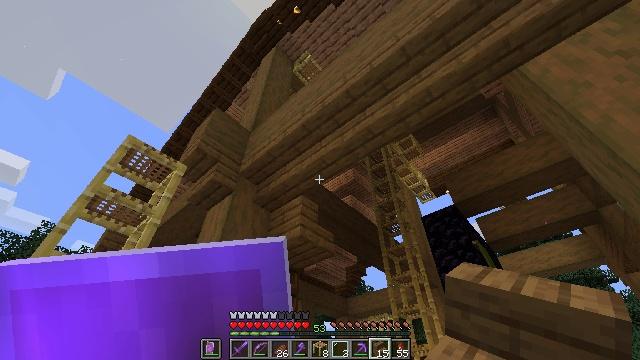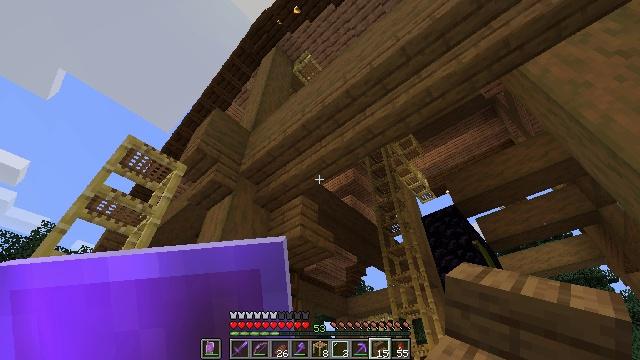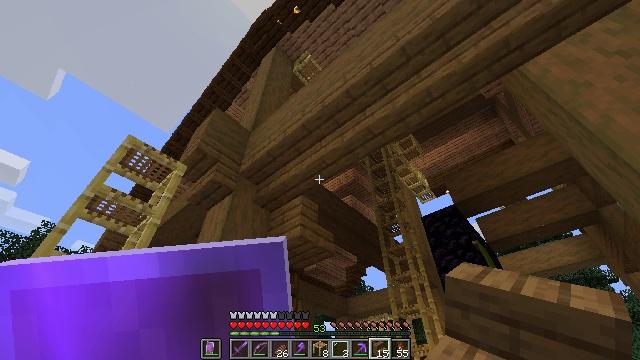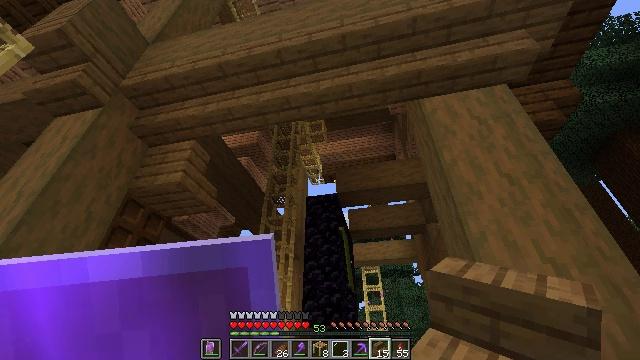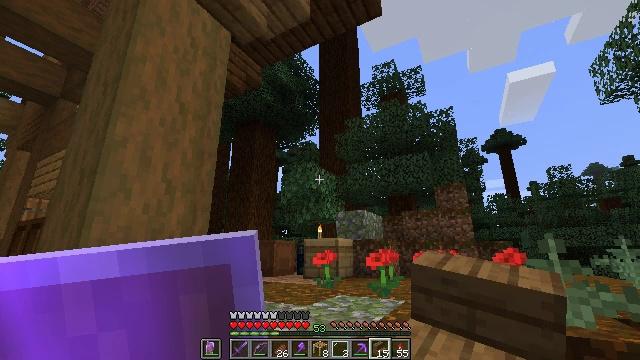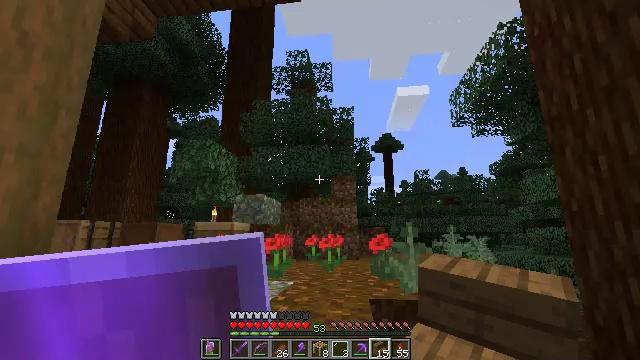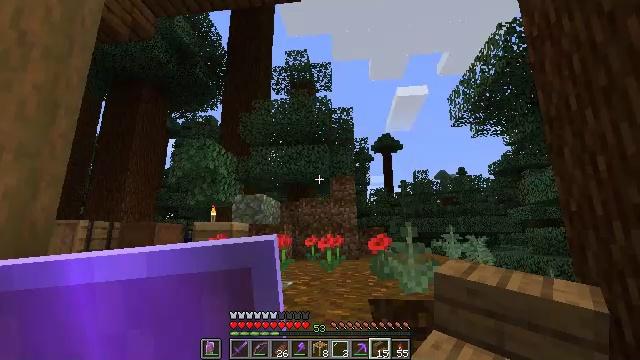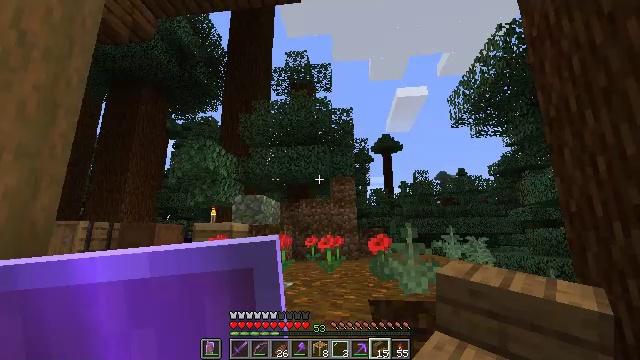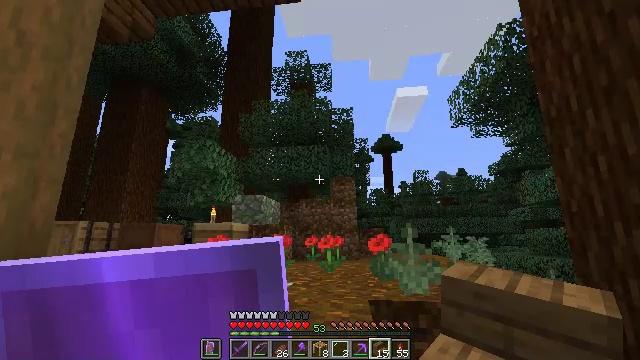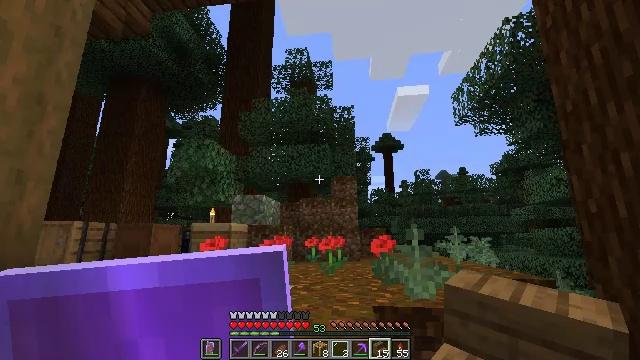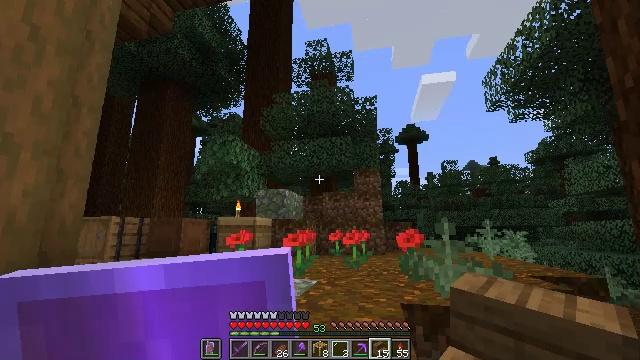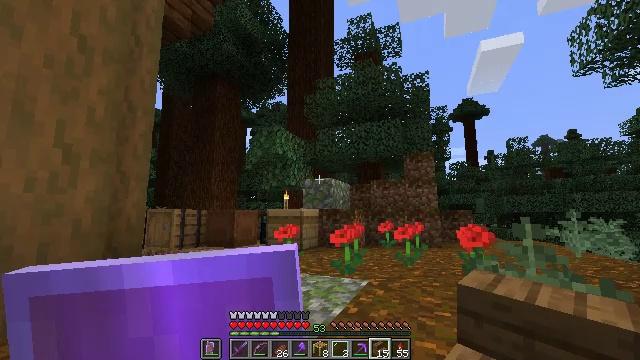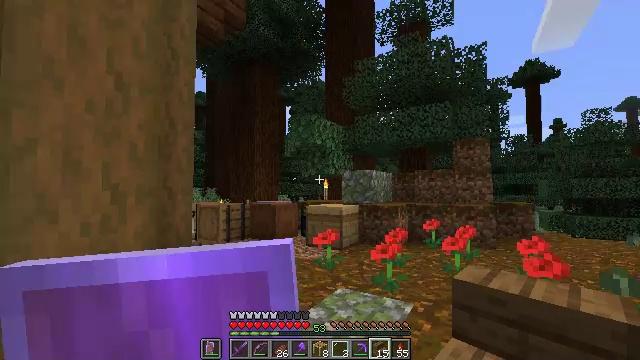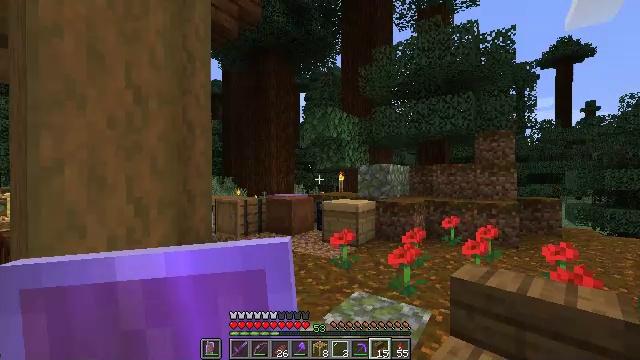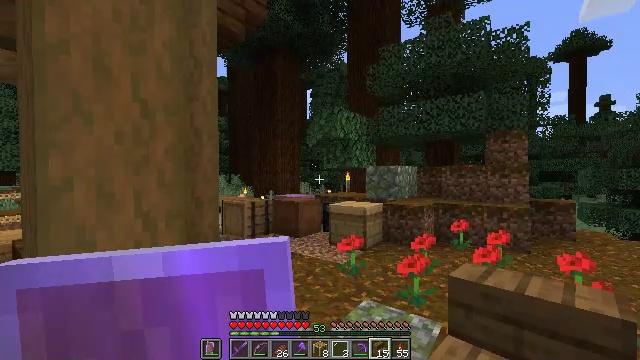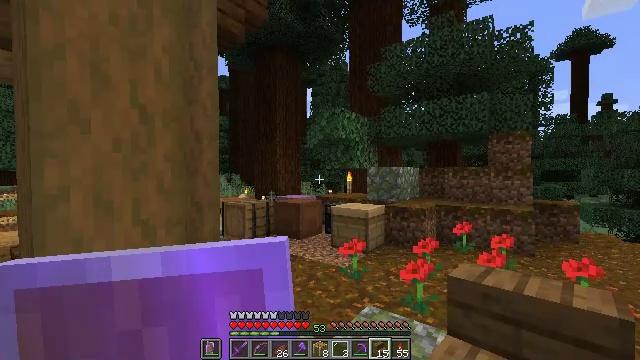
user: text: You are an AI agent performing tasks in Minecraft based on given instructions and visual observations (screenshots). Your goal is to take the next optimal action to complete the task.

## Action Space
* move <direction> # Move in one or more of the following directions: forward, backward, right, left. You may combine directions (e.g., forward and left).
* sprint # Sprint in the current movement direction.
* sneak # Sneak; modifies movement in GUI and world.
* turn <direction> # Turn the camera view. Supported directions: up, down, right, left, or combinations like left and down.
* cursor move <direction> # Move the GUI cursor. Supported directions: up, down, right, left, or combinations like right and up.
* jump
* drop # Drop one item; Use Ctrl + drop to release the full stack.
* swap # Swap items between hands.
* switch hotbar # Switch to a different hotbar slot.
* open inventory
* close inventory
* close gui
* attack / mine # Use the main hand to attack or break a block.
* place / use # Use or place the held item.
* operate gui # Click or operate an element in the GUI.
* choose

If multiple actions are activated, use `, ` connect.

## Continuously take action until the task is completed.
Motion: motion action
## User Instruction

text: Reclaim the spruce stairs for reuse.
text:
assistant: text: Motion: no_op
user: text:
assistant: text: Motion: no_op
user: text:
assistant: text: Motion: turn right and down
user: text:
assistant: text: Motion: turn right and down
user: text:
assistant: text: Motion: turn right and down
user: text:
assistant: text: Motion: no_op
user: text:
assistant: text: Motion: no_op
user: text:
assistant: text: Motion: move forward
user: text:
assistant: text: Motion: move forward
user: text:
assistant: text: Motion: move forward, turn left and down
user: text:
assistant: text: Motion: move forward, turn left and down, jump
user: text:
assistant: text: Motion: move forward, turn left and down, jump
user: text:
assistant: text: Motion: move forward, turn left and down, jump
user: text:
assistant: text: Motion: move forward, turn left, jump
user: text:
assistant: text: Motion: move forward
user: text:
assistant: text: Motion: move forward and move right
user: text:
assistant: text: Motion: move forward and move right
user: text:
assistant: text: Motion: move forward and move right, turn left
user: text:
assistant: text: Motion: move forward and move right, turn left
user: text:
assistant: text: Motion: move forward and move right, turn left and up
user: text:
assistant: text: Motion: move forward and move right, turn left and up
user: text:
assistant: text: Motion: move forward and move right, turn left and up
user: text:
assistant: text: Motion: move forward and move right, turn up
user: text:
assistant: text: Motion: move forward and move right, turn up
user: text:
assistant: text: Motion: move forward and move right
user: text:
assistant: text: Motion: move forward and move right
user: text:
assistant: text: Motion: move forward and move right, turn left and up
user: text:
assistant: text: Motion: move forward and move right, turn left and up
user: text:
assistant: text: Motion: move forward and move right, turn left and up
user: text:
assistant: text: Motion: move forward and move right, turn left and up